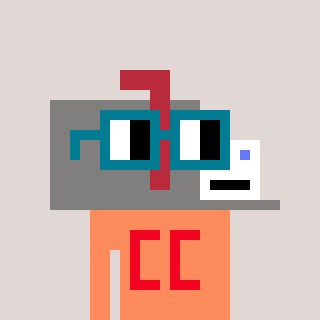
a pixel art character with square dark green glasses, a mailbox-shaped head and a peachy-colored body on a warm background